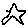
Label: star